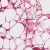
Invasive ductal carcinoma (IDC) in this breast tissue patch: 0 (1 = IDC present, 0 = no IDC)